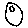
Label: moon